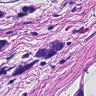
Metastatic tissue present: yes